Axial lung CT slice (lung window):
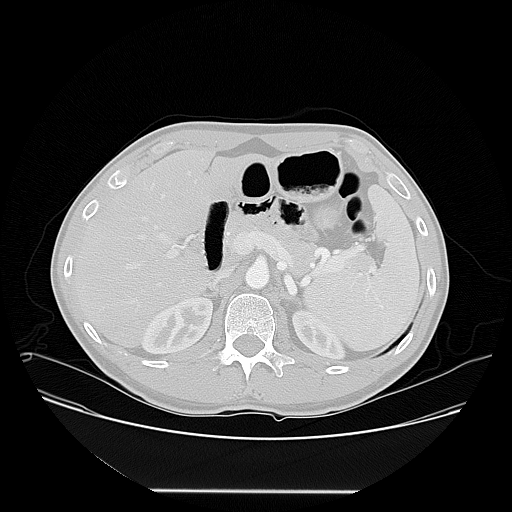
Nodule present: no